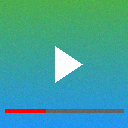
Screen state: on